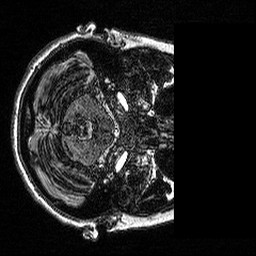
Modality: MP2RAGE
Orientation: axial
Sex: female
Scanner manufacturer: siemens
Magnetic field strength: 3 T
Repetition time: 5 s
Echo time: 0.00292 s